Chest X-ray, AP view. Patient: 52 years old, sex M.
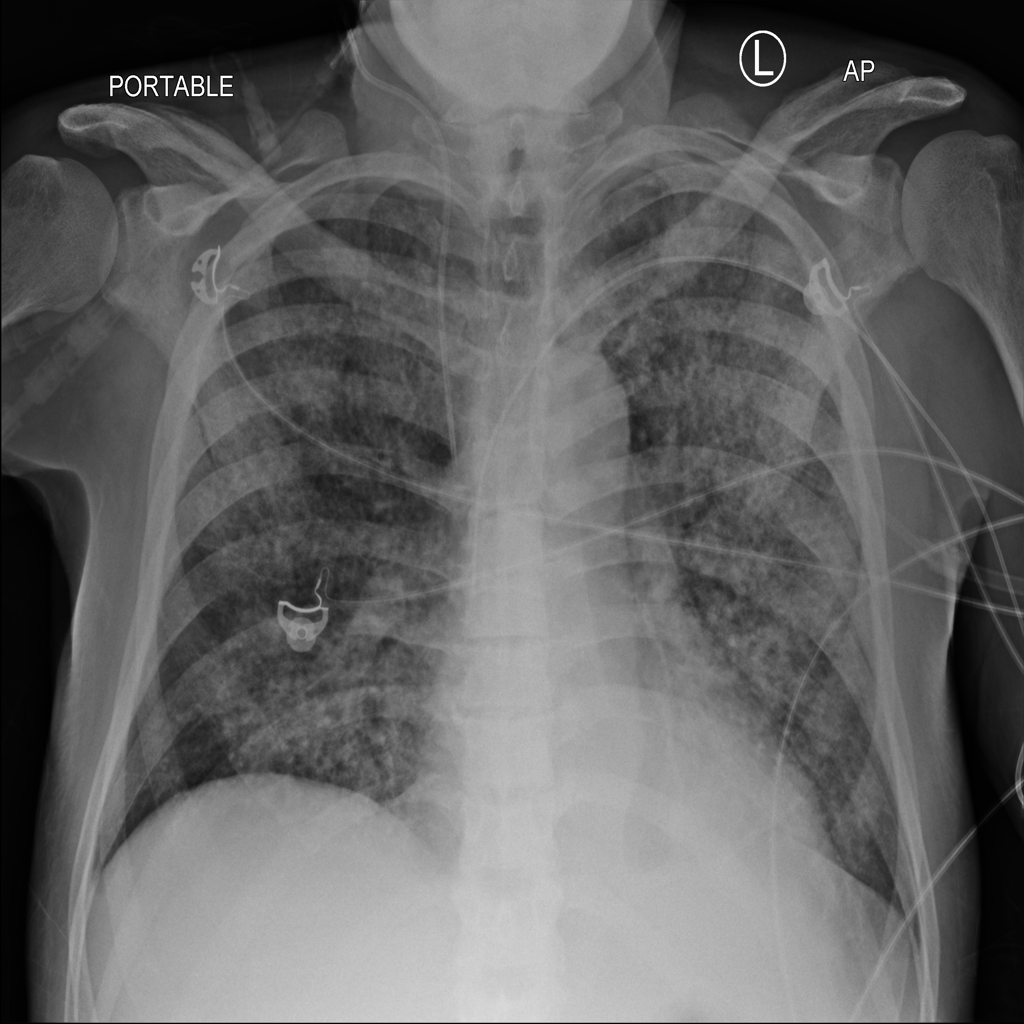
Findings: Consolidation